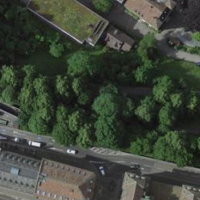
EUNIS habitat code: 53
Species observed at this site:
Symphoricarpos albus